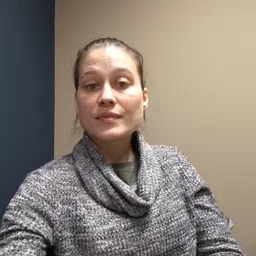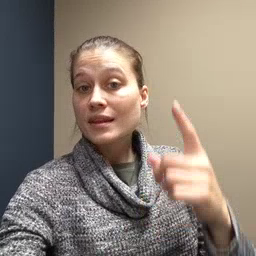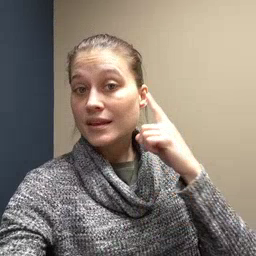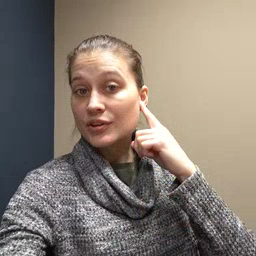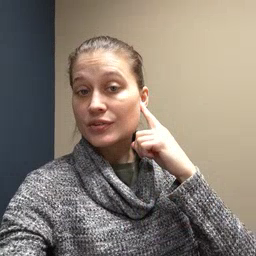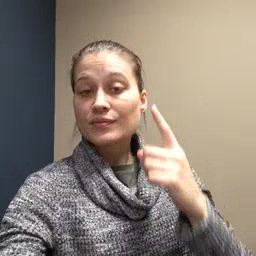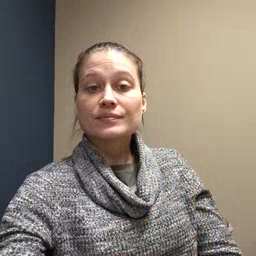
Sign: ear